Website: walmart
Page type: address-validator
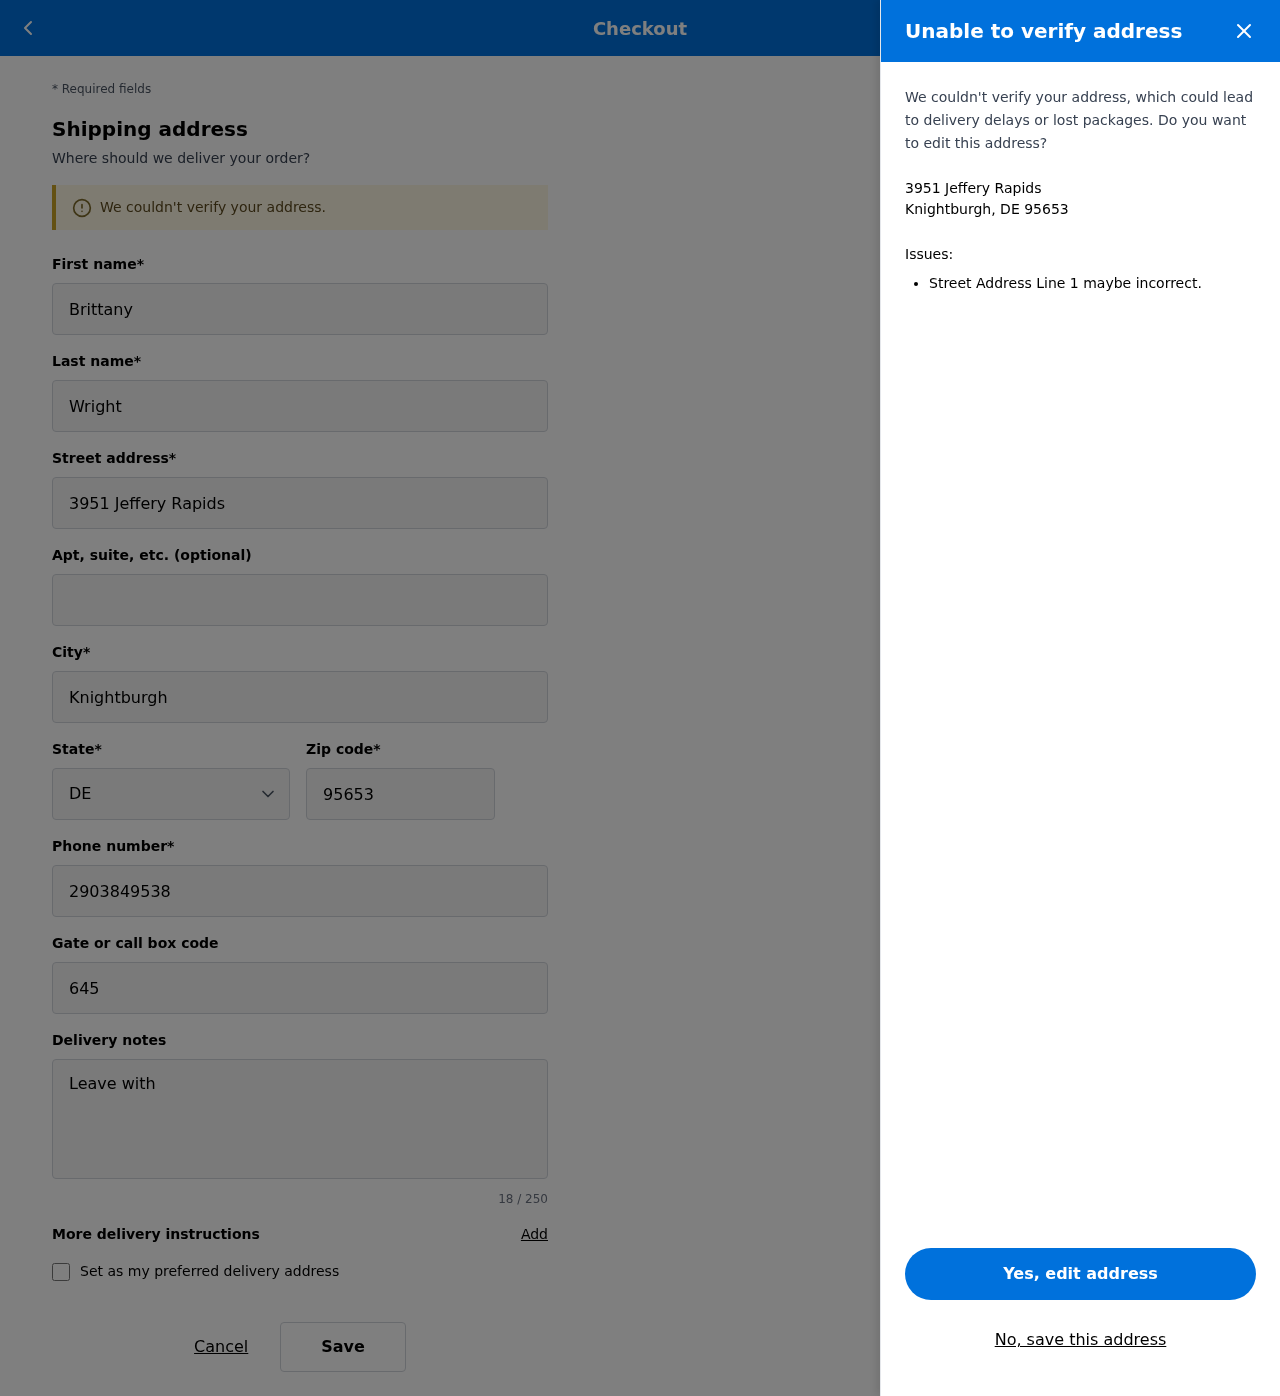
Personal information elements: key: PII_CITY_STATE_ZIP
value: Knightburgh, DE 95653
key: PII_DELIVERY_INSTRUCTIONS
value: Leave with doorman
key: PII_STATE_ABBR
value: DE
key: PII_STREET
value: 3951 Jeffery Rapids
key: PII_FIRSTNAME
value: Brittany
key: PII_LASTNAME
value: Wright
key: PII_CITY
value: Knightburgh
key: PII_POSTCODE
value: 95653
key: PII_PHONE
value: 2903849538
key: PII_SECURITY_CODE
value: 645